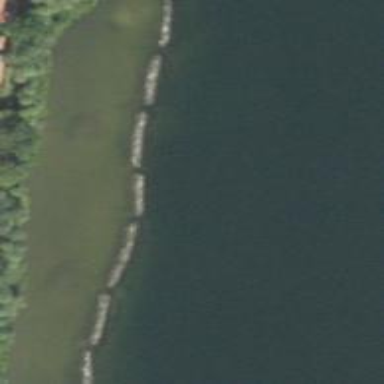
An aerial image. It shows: Breakwater structure.